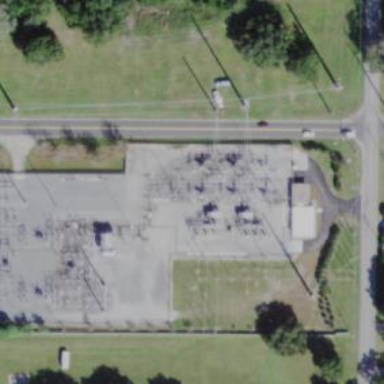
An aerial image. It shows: Outdoor distribution substation protected by fence.